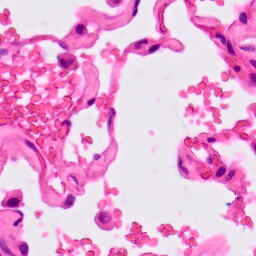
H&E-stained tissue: Lung